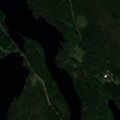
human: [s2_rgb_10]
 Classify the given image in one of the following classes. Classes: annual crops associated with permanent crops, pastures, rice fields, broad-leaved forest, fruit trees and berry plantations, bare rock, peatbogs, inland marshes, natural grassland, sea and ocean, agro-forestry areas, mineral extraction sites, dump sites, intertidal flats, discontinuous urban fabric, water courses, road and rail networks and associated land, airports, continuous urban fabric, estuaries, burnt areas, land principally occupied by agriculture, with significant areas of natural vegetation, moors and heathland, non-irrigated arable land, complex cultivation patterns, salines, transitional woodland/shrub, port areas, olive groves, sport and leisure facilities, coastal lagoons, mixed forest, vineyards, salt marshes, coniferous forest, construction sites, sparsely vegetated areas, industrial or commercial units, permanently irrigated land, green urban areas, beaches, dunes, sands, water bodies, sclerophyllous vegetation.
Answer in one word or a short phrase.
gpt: mixed forest, water bodies